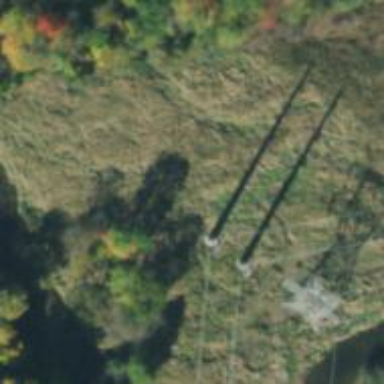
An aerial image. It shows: Power tower.